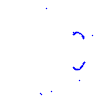
Particle: proton